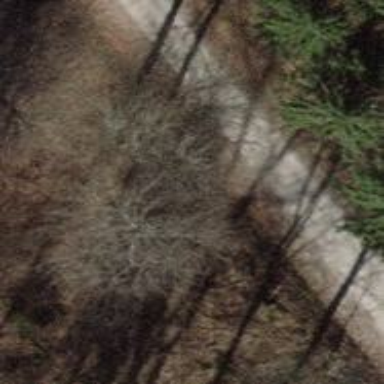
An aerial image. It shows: Brown bench.